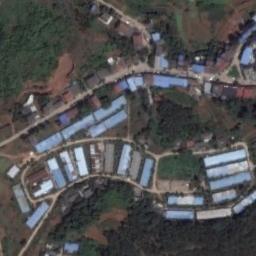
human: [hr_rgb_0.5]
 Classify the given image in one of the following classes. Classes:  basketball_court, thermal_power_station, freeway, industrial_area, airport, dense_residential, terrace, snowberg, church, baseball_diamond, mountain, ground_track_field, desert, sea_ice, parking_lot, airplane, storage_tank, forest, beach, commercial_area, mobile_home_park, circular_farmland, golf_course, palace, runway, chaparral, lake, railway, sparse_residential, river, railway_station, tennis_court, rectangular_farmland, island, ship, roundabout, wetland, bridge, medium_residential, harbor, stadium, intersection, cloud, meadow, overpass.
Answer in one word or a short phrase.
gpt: industrial_area